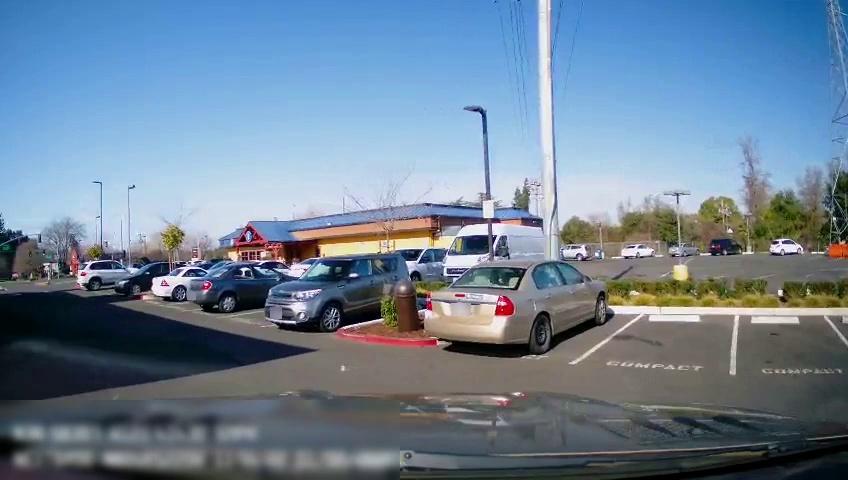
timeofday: Day
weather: Sunny
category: Drivable Space
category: Drivable Space
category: Vehicles | Car
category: Vehicles | SUV
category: Vehicles | Car
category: Vehicles | Car
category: Vehicles | SUV
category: Vehicles | Car
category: Vehicles | Van
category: Vehicles | SUV
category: Vehicles | Car
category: Vehicles | SUV
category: Vehicles | Car
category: Vehicles | Car
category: Vehicles | Car
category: Vehicles | Car
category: Vehicles | Car
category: Vehicles | SUV
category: Vehicles | SUV